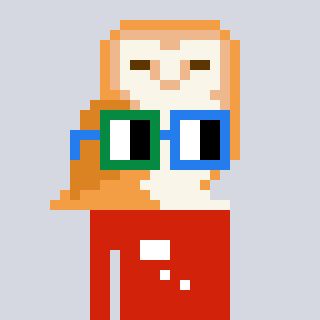
a pixel art character with square green and blue glasses, a owl-shaped head and a red-colored body on a cool background